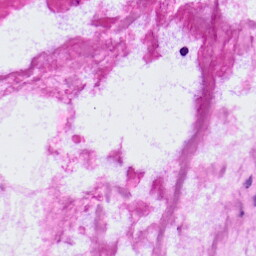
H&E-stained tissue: LymphNode